Question: I am migrating my application to iOS 7. For handing the status bar issue I have added this code
'''
if([[[UIDevice currentDevice] systemVersion] floatValue] >= 7.0f)
{
CGRect frame = self.navigationController.view.frame;
if(UI_USER_INTERFACE_IDIOM() == UIUserInterfaceIdiomPhone)
{
frame.origin.y = 20;
}
else
{
frame.origin.x = 20;
}
[self.navigationController.view setFrame:frame];
}
'''
This is working fine in normal case. If I am changing orientation (app supports only landscape orientation) or presenting any view controller and dismissing model view controller my view controller alignment changed. The status bar again overlaps my view controller. This piece of code is not working at all. Please guide me to fix this status bar issue.
Case 2: This is how I am presenting my view controller
'''
ZBarReaderViewController *reader = [ZBarReaderViewController new];
reader.readerDelegate = self;
if(UI_USER_INTERFACE_IDIOM() == UIUserInterfaceIdiomPad)
reader.supportedOrientationsMask = ZBarOrientationMaskLandscape;
else
reader.supportedOrientationsMask = ZBarOrientationMaskPortrait;
[self presentModalViewController:reader animated:YES];
'''
Ref:

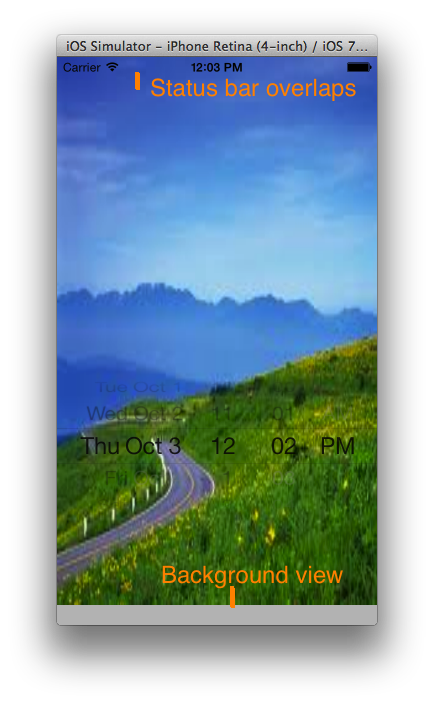
Answer: Finally I fixed the status bar over lap issue using the delta value property in xcode5. First I have increased origin - y 20pxl to all the controller used in the Xib (it seams to be working fine only in IOS 7), after that I set the delta value for all the view controller origin -y to -20 it works fine in both iOS 6 and iOS 7.
Steps to do that.
Choose preview option from assistant editor
Click assistant editor

and choose preview option to preview selected view controller in different version.

view controller view preview option.

in preview you can find the toggle option to preview view in different version. In preview u can feel the status bar issue clearly if its not fixed properly by toggle the version.
Three steps to fix the status bar issue:
Make sure the .

(exactly the size of the status bar) for all the controls added in the view controller.
then only it will adjust automatically based on the version. Use preview now and feel the differ that the controls automatically adjust because of the delta value.

Preview screen :